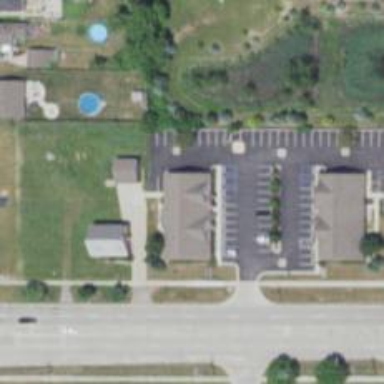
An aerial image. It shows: Healthcare clinic.